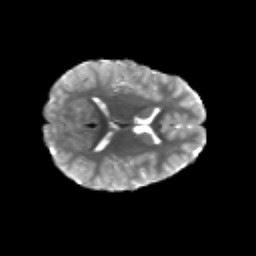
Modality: T2w
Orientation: axial
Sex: female
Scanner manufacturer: siemens
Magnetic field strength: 3 T
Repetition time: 5 s
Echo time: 0.071 s